Question: I am trying to begin to run unit tests while learning MEAN using 'grunt dev-test' to check the following, which should return an error. However, in the terminal 'grunt dev-test' detects the file as being changed and reports no errors.
'''
'use strict';
describe('appMyDirective', function() {
var elm, elmScope, $scope, $compile, $timeout;
beforeEach(module('myApp'));
/**
@param params
@param {String} html
*/
var createElm =function(params) {
var html ="<div app-my-directive>"+
"</div>";
if(params.html) {
html =params.html;
}
// elm =angular.element(html);
elm =$compile(html)($scope);
// $scope.$digest();
$scope.$apply(); //NOTE: required otherwise the alert directive won't be compiled!!!! ... wtf?
elmScope =elm.isolateScope();
var elements ={
// 'somePart':elm.find('div').children().find('div')
};
return elements;
};
beforeEach(inject(function(_$rootScope_, _$compile_, _$timeout_) {
$compile = _$compile_;
$timeout = _$timeout_;
$scope = _$rootScope_.$new();
}));
// afterEach(function() {
// });
it('should have a scopeOne property', function() {
$scope.scopeOne ='test scope one';
var html ="<div app-my-directive scope-one='scopeOne'></div>";
createElm({html:html});
expect(elmScope).toBe('test scope one1');
});
});
'''
Since '$scope.scopeOne ='test scope one';' and I 'expect' ''test scope one1'' this should not pass as it is 'untruthy'. Or am I doing something wrong here?

Directive Code:
'''
/**
@toc
@param {Object} scope (attrs that must be defined on the scope (i.e. in the controller) - they can't just be defined in the partial html). REMEMBER: use snake-case when setting these on the partial!
@param {String} scopeOne a scope property
@param {Function} funcOne custom function
TODO
@param {Object} attrs REMEMBER: use snake-case when setting these on the partial! i.e. my-attr='1' NOT myAttr='1'
TODO
@param {String} customText Some special text
@dependencies
TODO
@usage
partial / html:
<div app-my-directive></div>
TODO
controller / js:
TODO
//end: usage
*/
'use strict';
angular.module('app').directive('appMyDirective', [ function () {
return {
restrict: 'A',
scope: {
scopeOne: '=',
funcOne: '&?'
},
// replace: true,
template: function(element, attrs) {
var defaultsAttrs ={
};
for(var xx in defaultsAttrs) {
if(attrs[xx] ===undefined) {
attrs[xx] =defaultsAttrs[xx];
}
}
if(!attrs.customText) {
attrs.customText = '';
}
var html ="<div class='app-my-directive-cont'>"+
"custom text: "+attrs.customText+
"<br/>scope one: {{scopeOne}}"+
"<br/>scope two: {{scopeTwo}}"+
"<div class='btn' ng-click='emitEvt()'>EmitEvt</div>"+
"<div class='btn' ng-click='funcOne()'>funcOne</div>"+
"</div>";
return html;
},
link: function(scope, element, attrs) {
},
controller: function($scope, $element, $attrs) {
$scope.scopeTwo = 'scope two';
$scope.emitEvt =function() {
$scope.$emit('appMyDirectiveEvt1', {});
var log = 'suck it the js works.';
console.log(log);
};
}
};
}]);
'''
Entire project: <URL>
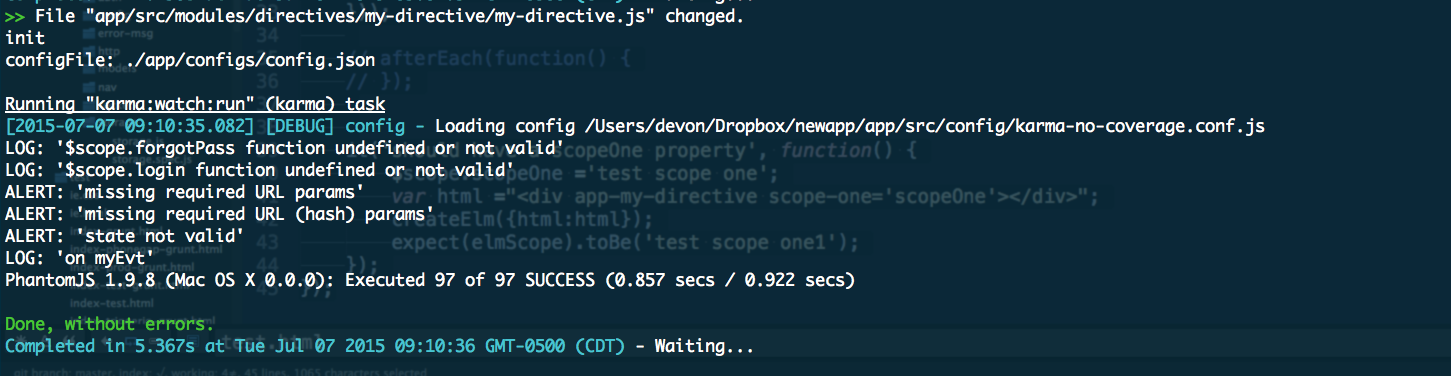
Answer: Please provide code for directive as now we have - feel free to execute tests with "run code snippet"
'''
angular.module('myApp', [])
describe('appMyDirective', function() {
var elm, $scope, $compile;
beforeEach(module('myApp'));
var createElm = function(params) {
var html = "<div app-my-directive>" +
"</div>";
if (params.html) {
html = params.html;
}
elm = $compile(html)(params.scope);
params.scope.$apply(); //NOTE: required otherwise the alert directive won't be compiled!!!! ... wtf?
return elm.isolateScope();
};
beforeEach(inject(function(_$rootScope_, _$compile_) {
$compile = _$compile_;
$scope = _$rootScope_.$new();
}));
it('should have a scopeOne property', function() {
$scope.scopeOne = 'test scope one';
var elmScope = createElm({
html: "<div app-my-directive scope-one='scopeOne'></div>",
scope: $scope
});
expect(elmScope).toBe('test scope one1');
});
});
'''
'''
<link href="//safjanowski.github.io/jasmine-jsfiddle-pack/pack/jasmine.css" rel="stylesheet" />
<script src="//safjanowski.github.io/jasmine-jsfiddle-pack/pack/jasmine-2.0.3-concated.js"></script>
<script src="//ajax.googleapis.com/ajax/libs/angularjs/1.2.23/angular.min.js"></script>
<script src="//ajax.googleapis.com/ajax/libs/angularjs/1.2.23/angular-mocks.js"></script>
'''